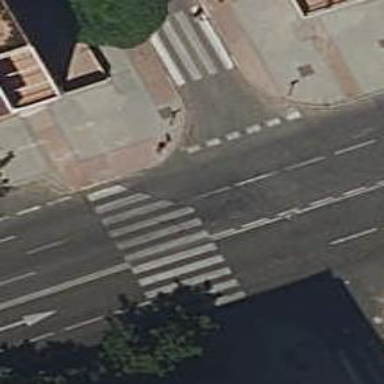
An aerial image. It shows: Pedestrian crossing with zebra markings on the footway.